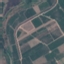
Label: PermanentCrop